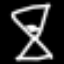
Label: hourglass